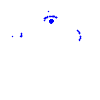
Particle: electron